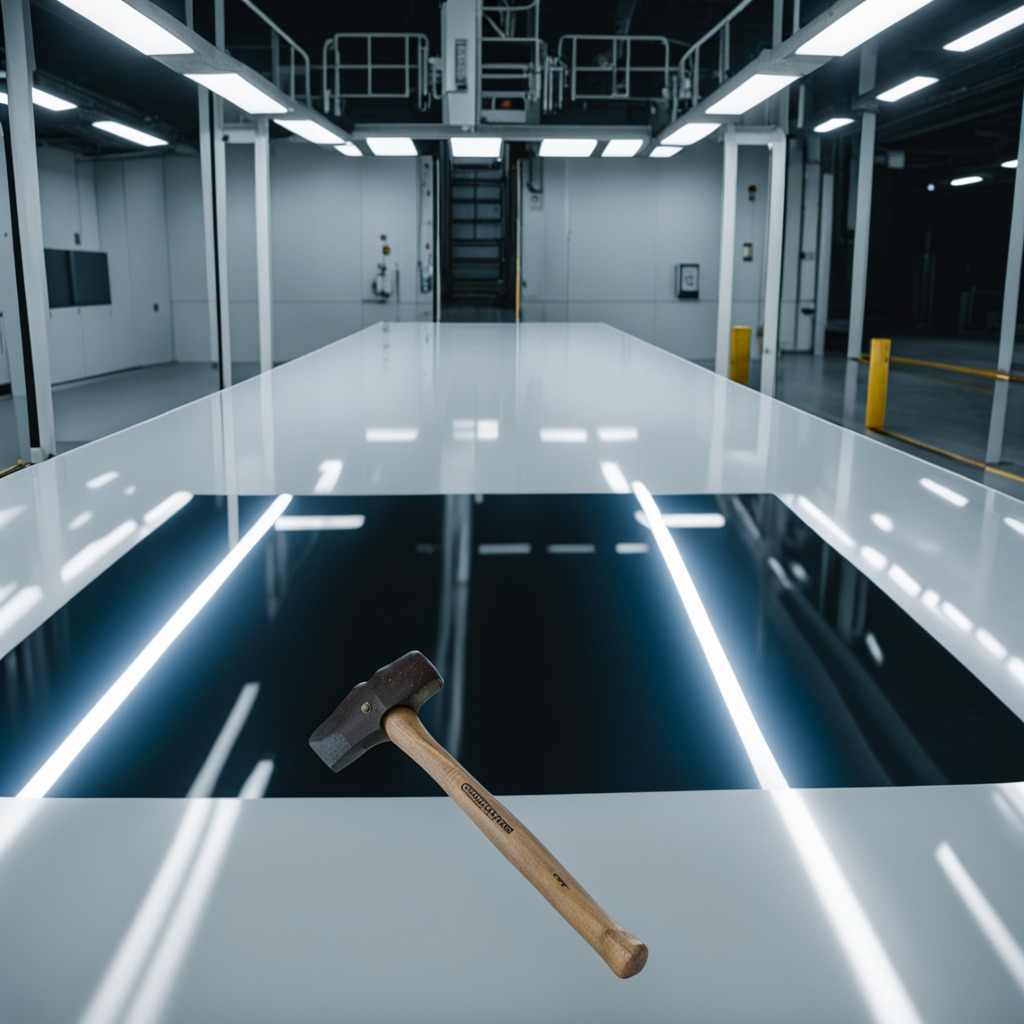
A hammer is lying on a high-gloss table in a ship maintenance bay industrial lighting.